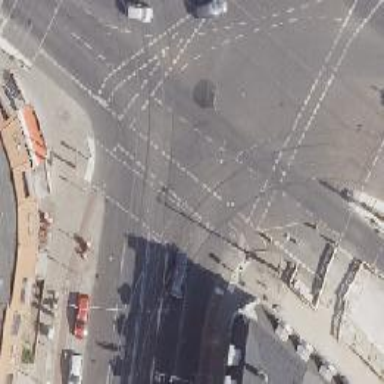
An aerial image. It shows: Crossing with traffic signals.